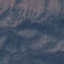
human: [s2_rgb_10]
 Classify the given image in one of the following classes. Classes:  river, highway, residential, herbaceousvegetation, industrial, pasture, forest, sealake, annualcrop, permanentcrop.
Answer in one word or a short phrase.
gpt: HerbaceousVegetation